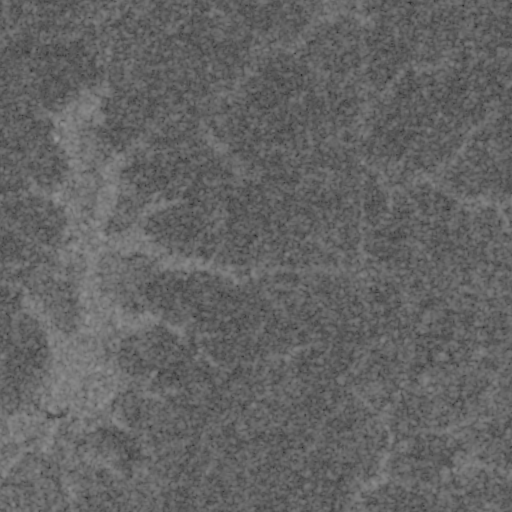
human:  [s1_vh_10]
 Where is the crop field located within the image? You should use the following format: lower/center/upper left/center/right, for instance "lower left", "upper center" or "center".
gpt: The crop field is located in the center left of the image.
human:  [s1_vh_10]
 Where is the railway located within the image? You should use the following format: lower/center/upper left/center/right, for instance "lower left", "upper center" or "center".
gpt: The railway is located in the lower left of the image.
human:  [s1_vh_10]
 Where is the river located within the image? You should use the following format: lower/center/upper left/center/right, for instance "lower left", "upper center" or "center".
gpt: The river is located in the upper right of the image.
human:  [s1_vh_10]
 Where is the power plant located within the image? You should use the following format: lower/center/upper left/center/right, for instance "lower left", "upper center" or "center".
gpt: There is no power plant in the image.

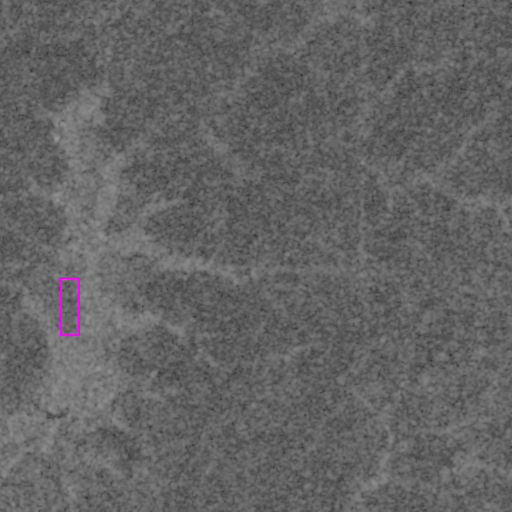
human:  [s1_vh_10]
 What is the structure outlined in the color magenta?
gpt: The structure outlined in magenta is a crop field.
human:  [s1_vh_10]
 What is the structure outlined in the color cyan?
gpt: There is no cyan outline.